Sex: F
Age: 64
Scanner: Avanto
Primary tumour origin: Melanoma
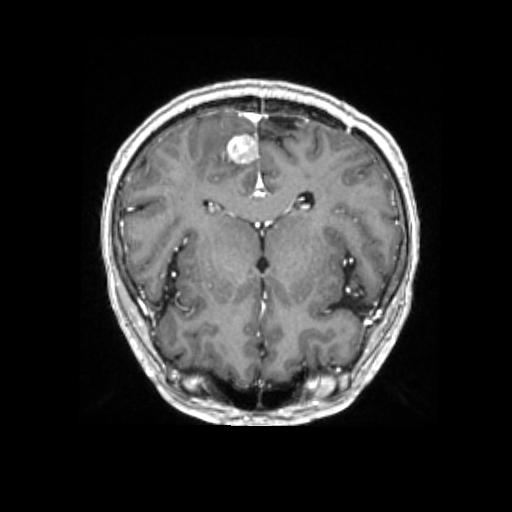
Segmented lesion volume (cc): 3.22
Number of lesion components: 1